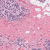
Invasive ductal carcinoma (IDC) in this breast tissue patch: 0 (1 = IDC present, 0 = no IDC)